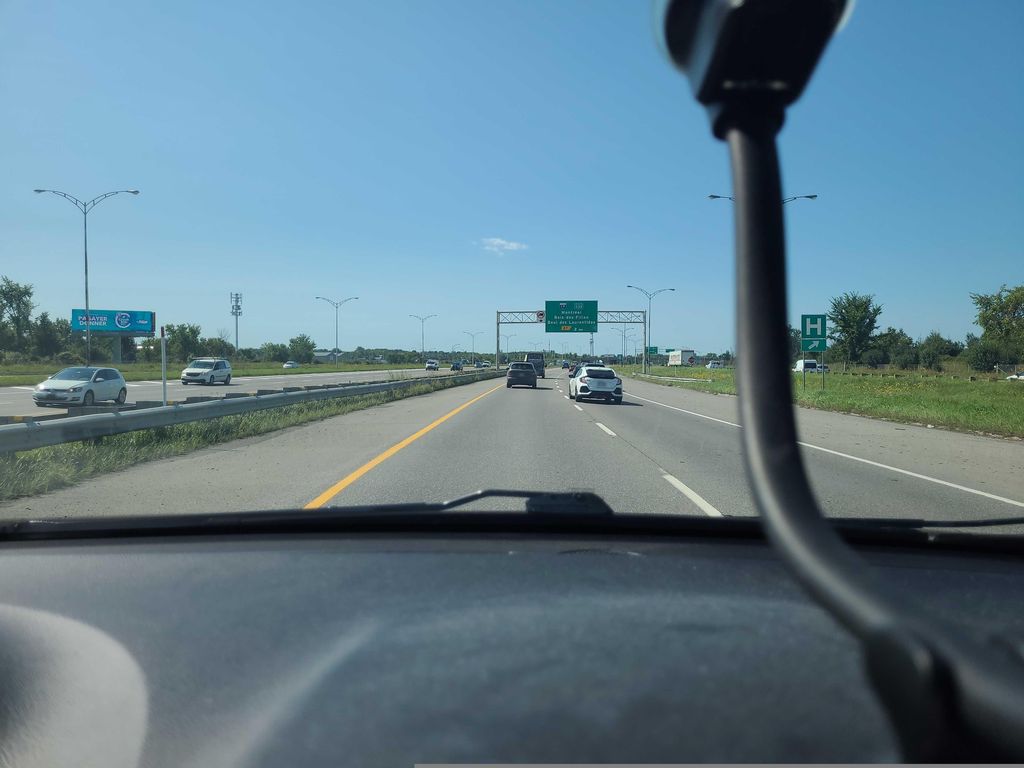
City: montreal